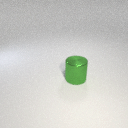
large green metal cylinder